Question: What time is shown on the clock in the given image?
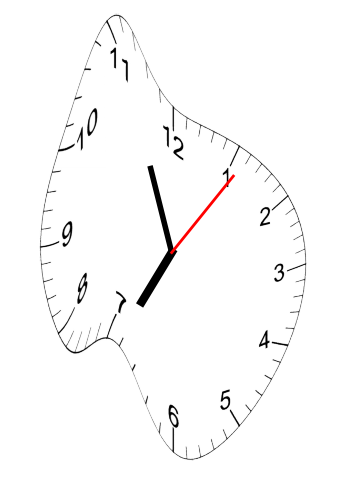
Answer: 06:56:06